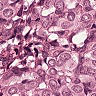
Metastatic tissue present: yes